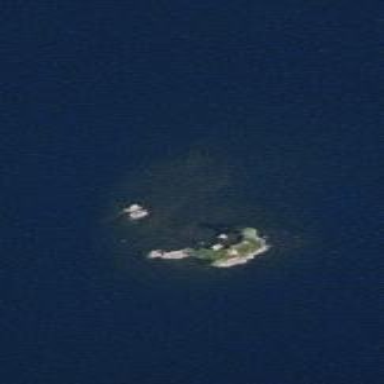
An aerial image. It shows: Islet.